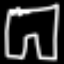
Label: pants